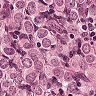
Metastatic tissue present: yes